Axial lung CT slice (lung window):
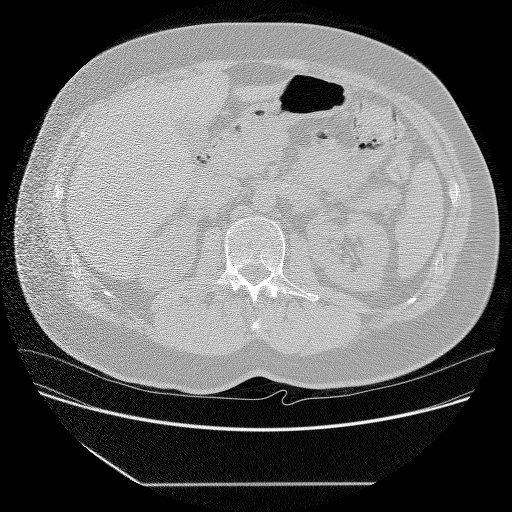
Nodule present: no